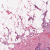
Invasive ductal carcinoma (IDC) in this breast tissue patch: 1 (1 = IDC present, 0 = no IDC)